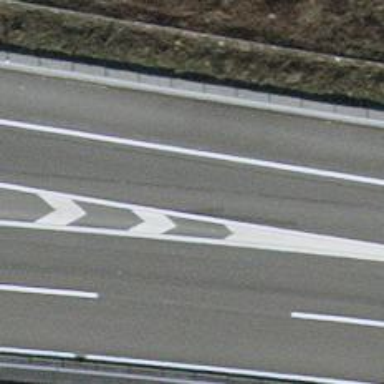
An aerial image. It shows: Asphalt motorway link.